Question: I instal <URL> Service provider and Identity provider side. The connection work but each time the user have to pass by this page of the identityProvider for autentificate him :

How can i do for modify this page or remplace it by my own connection page without change the result?
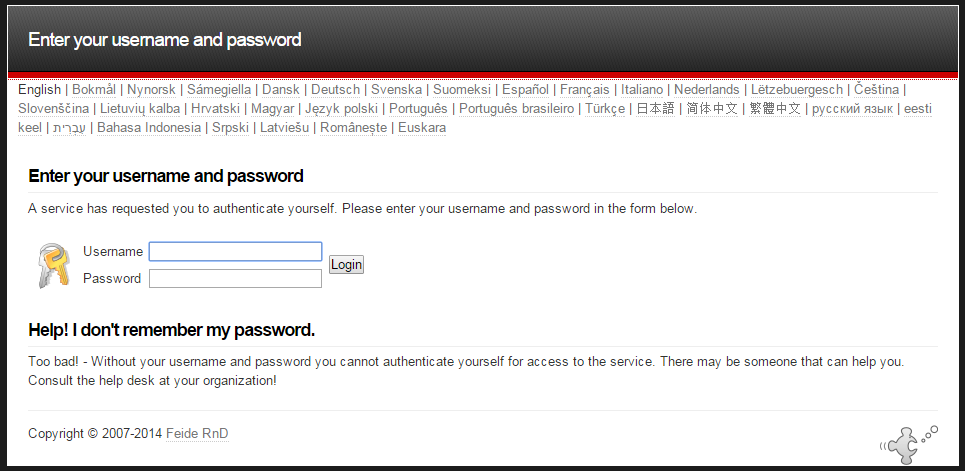
Answer: Have a look at <URL> on the SimpleSaml website. Per that page
> In SimpleSAMLphp every part that needs to interact with the user by
using a web page, uses templates to present the XHTML. SimpleSAMLphp
comes with a default set of templates that presents a anonymous look.You may create your own theme, where you add one or more template
files that will override the default ones. This document explains how
to achieve that.